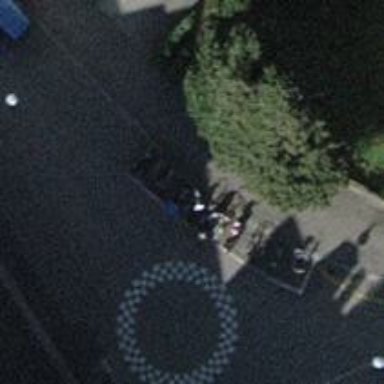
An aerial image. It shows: Motorcycle parking area.